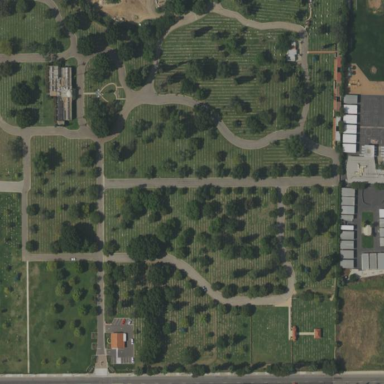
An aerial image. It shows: Graveyard.